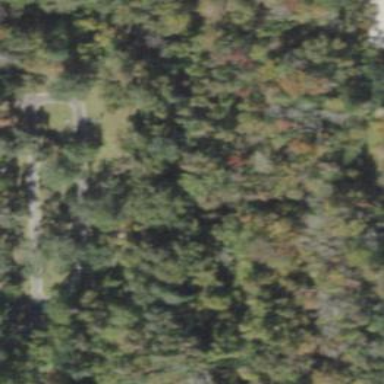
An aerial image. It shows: Mixed leaf woodland.